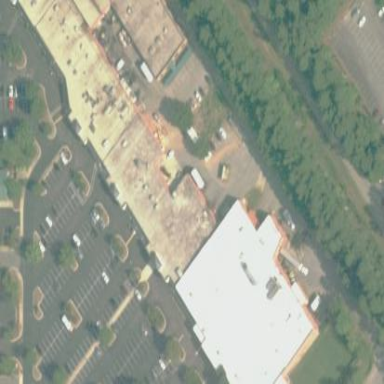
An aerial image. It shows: Commercial building.